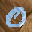
Label: 0